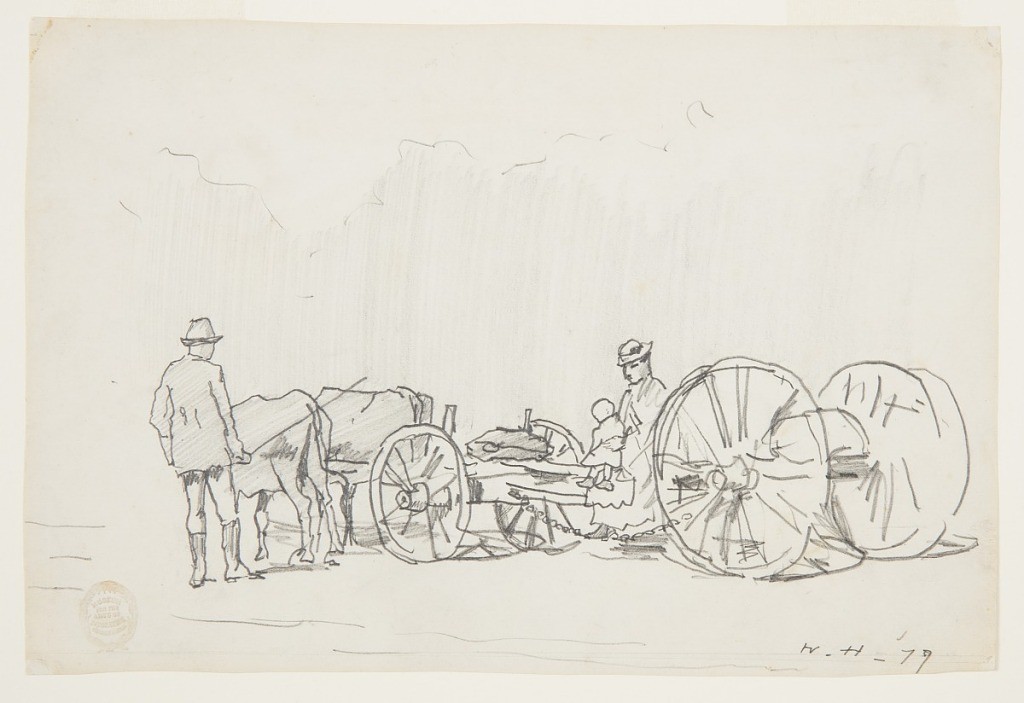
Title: Yoke of Oxen
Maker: Winslow Homer, American, 1836–1910
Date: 1879
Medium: Graphite on paper
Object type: Drawing
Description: Horizontal view of a yoke of oxen with a drover, drawing a truck on which a woman sits with a small child on her lap, and a faint indication of trees visible in background.